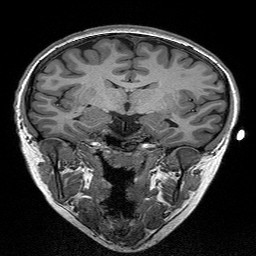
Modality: T1w
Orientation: sagittal
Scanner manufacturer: siemens
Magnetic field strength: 3 T
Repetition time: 2.3 s